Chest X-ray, PA view. Patient: 44 years old, sex M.
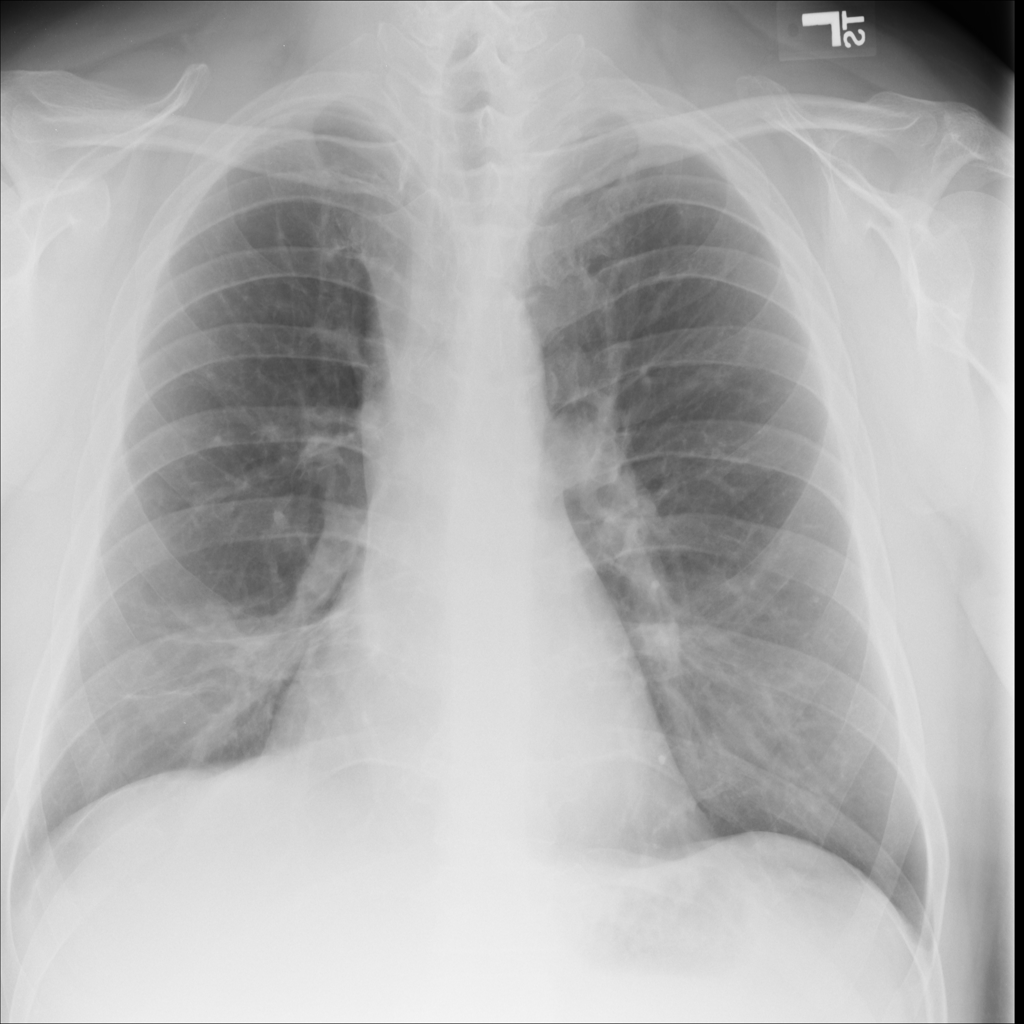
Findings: Infiltration, Mass